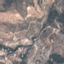
Label: PermanentCrop